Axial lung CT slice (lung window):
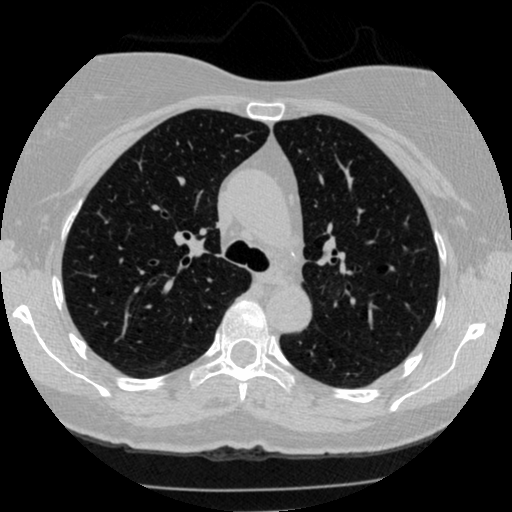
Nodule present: no